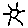
Label: sun